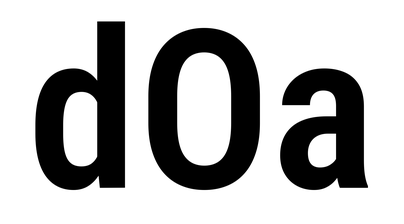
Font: Roboto_Condensed_SemiBold